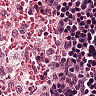
Metastatic tissue present: no